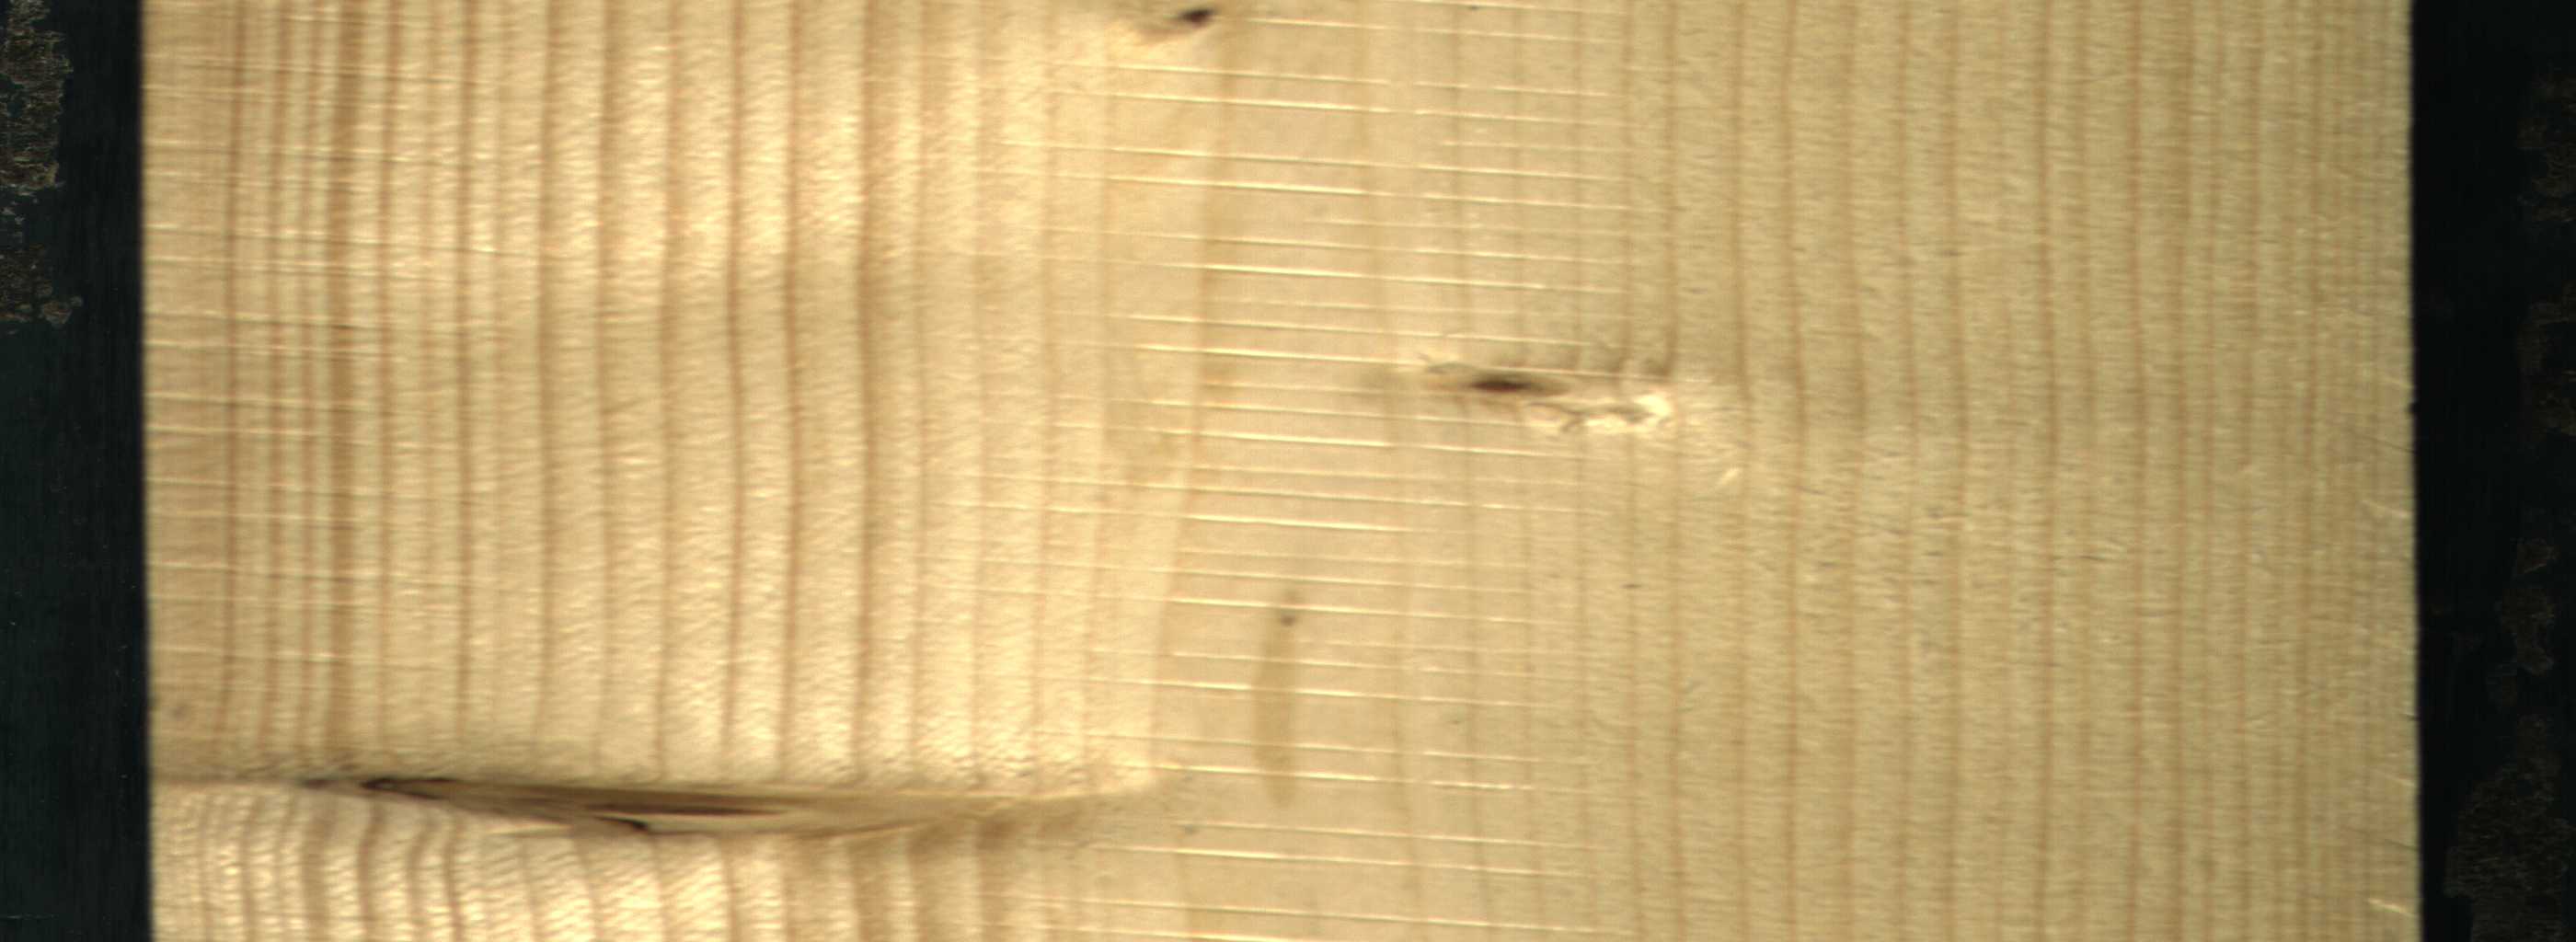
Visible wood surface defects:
Dead_Knot
Dead_Knot
Live_Knot
Live_Knot